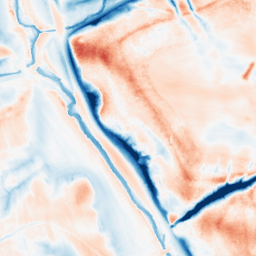
Category: classical
Decomposition family: gaussian
Decomposition parameters: sigma: 10
Upsampling method: sinc_hamming
Upsampling parameters: scale: 4
kernel_size: 8
Upsampling scale: 4